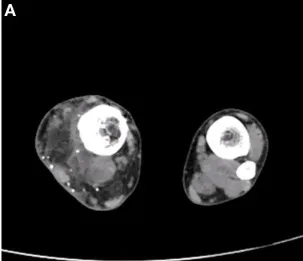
Existence of metal fragments in the area of the sarcoma in the right calf. (A) CT scan.
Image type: radiology (ct)